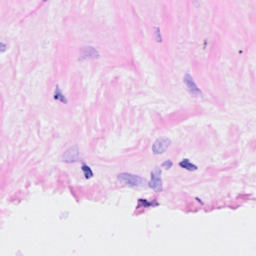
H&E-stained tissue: Breast